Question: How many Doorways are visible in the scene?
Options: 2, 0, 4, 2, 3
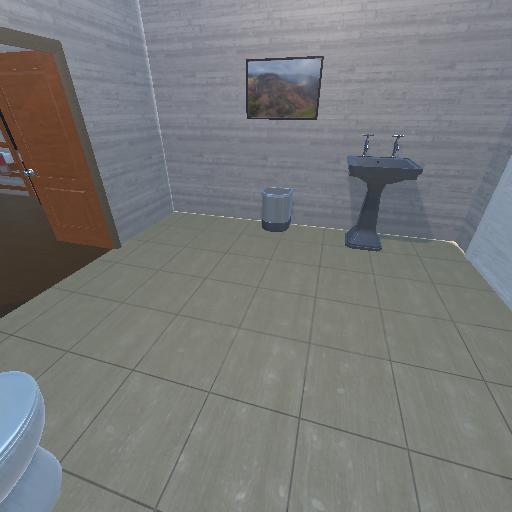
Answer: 2